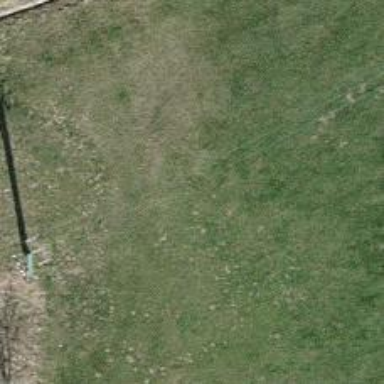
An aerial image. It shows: Minor power line.